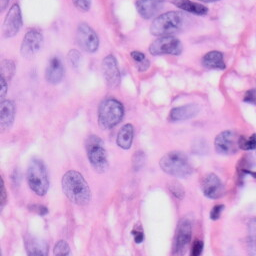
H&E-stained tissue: Skin